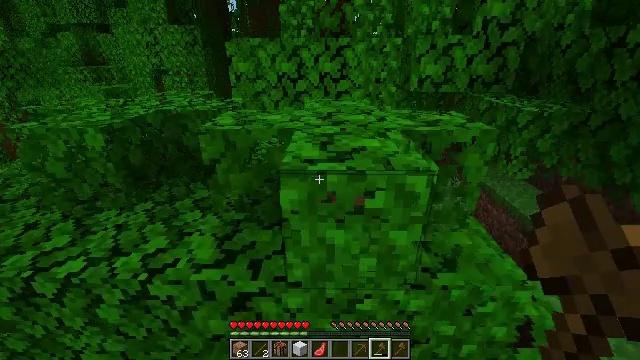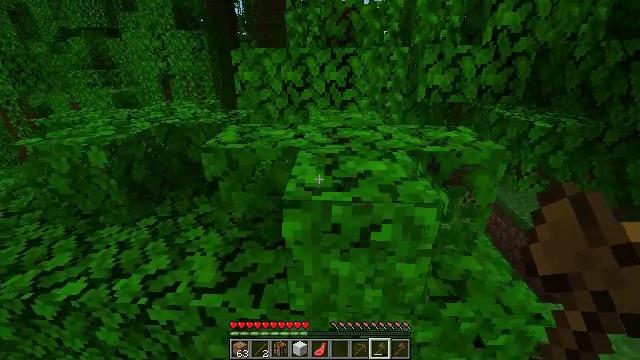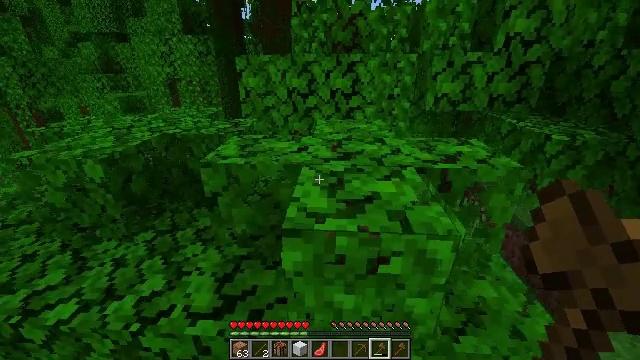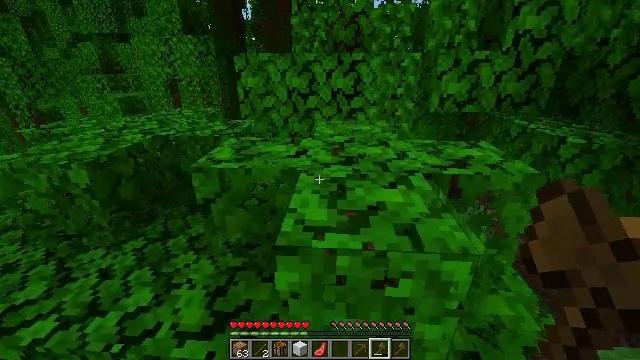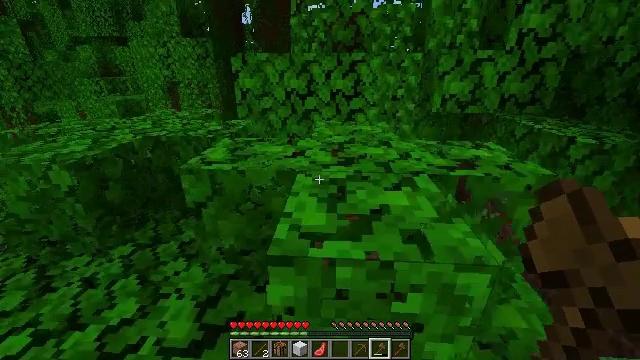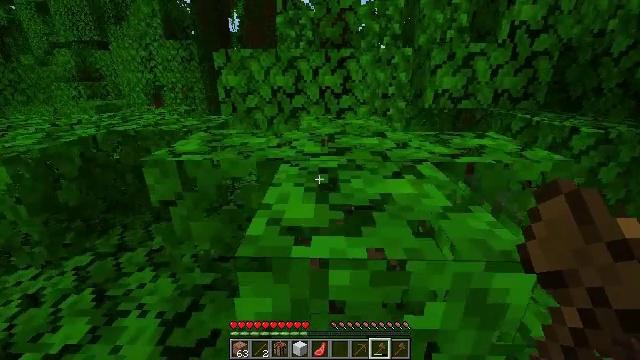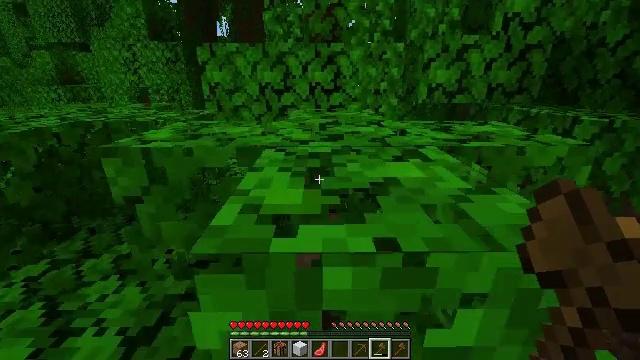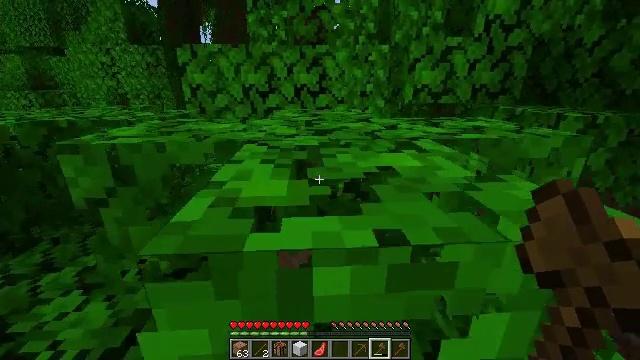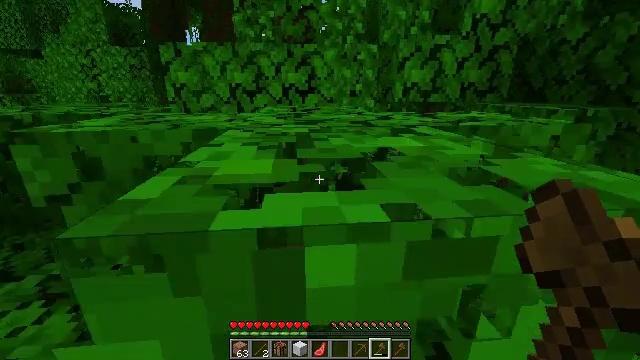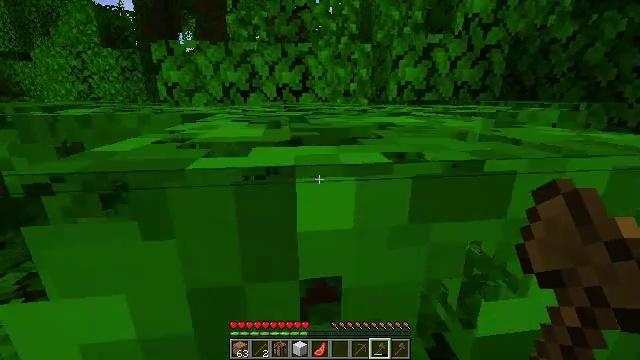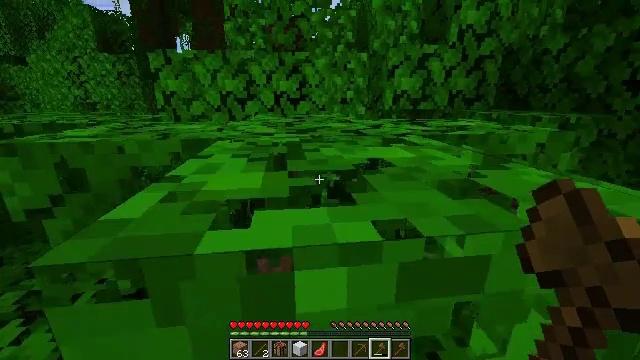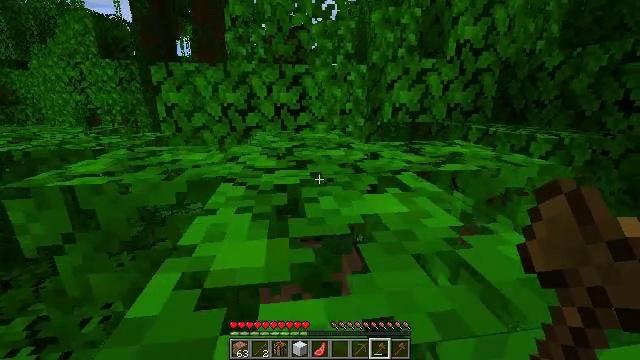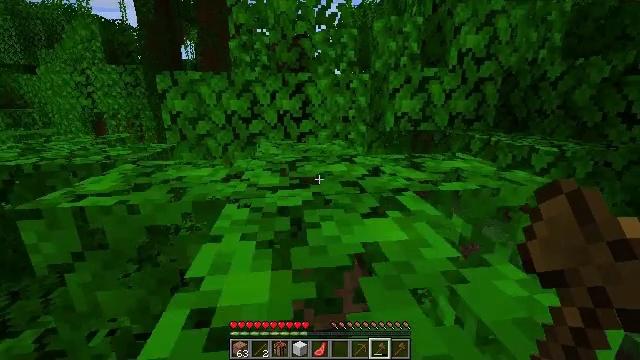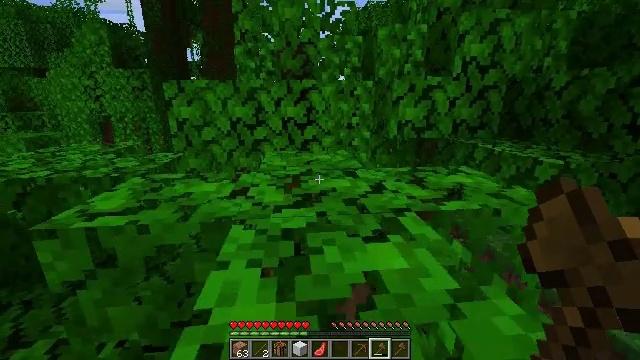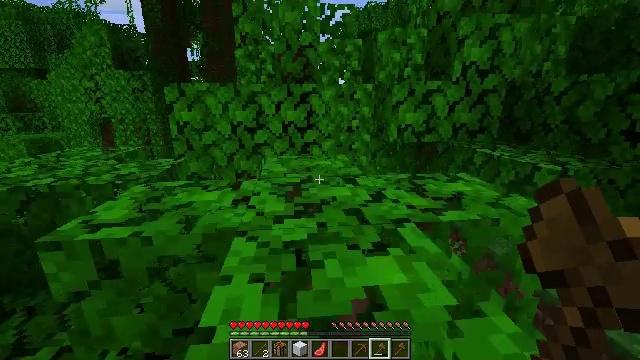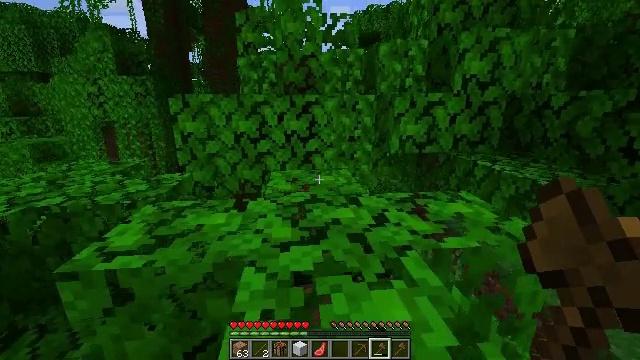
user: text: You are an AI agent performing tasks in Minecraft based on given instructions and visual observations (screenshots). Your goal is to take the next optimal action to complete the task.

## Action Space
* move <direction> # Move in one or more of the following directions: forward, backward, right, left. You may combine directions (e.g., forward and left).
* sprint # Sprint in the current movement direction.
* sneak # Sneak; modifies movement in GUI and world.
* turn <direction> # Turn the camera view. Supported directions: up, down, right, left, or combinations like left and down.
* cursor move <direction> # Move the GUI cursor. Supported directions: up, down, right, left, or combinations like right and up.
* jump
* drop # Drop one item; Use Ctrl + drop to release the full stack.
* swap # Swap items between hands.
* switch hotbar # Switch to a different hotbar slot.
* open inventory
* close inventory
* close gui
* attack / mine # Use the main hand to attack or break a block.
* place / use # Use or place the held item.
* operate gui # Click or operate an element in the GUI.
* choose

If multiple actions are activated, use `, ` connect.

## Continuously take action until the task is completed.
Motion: motion action
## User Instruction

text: Gather vines from trees or structures.
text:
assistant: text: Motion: move forward, turn left, jump
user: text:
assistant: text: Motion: move forward, turn left
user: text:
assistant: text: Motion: move forward
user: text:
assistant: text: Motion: move forward
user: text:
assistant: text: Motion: move forward, turn right and up
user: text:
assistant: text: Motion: move forward, turn right and up
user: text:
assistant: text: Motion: move forward, turn right and up
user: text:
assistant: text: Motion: move forward, turn right and up, jump
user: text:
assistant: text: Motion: move forward, turn right, jump
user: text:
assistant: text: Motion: move forward, jump
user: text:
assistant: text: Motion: move forward, jump
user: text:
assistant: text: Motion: move forward, jump
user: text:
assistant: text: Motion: move forward
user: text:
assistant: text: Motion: move forward and move left
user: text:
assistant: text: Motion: move forward and move left
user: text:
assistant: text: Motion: move forward and move left
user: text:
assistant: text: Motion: move forward and move left
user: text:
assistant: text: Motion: move forward and move left
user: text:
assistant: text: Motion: move forward and move left
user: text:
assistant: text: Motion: move forward and move left
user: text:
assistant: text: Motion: move forward, turn right
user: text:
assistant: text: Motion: move forward, turn right and up
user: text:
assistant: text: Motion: move forward, turn right and up
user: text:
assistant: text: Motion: move forward, turn right and up
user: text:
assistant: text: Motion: move forward, turn right and up
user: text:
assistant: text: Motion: move forward, turn right and up
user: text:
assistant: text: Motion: move forward
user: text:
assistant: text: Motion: move forward
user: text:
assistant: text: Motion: move forward
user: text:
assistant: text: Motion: move forward